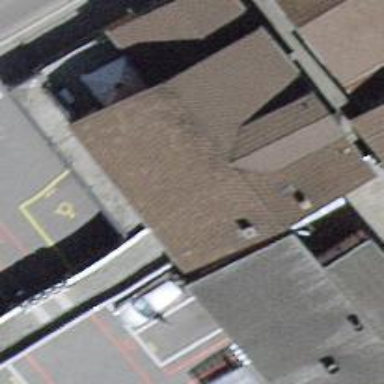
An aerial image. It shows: Café.